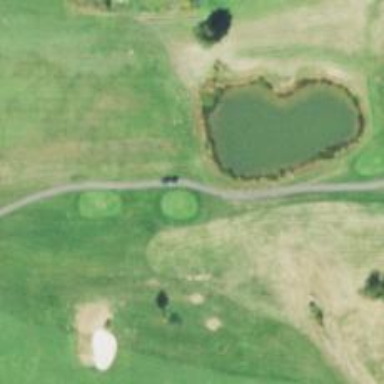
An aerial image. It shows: Golf tee.